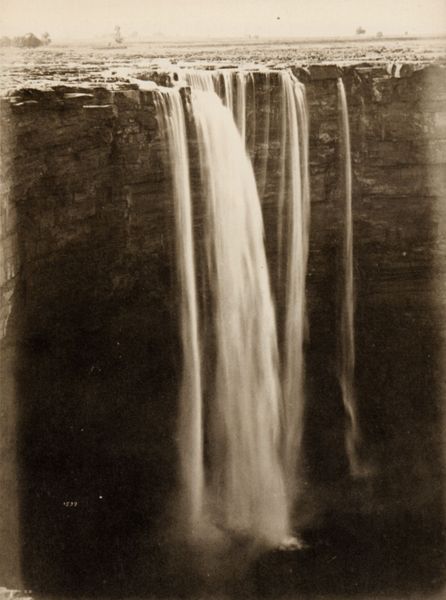
Titel: Der Chichai Wasserfall
Künstler: Raja Lala Deen Dayal
Schlagwörter: baum, berg, dunkel, felsen, himmel, meer, wasser, weiß, bäume, fluss, landschaft, menschen, see, ufer, braun, grau, hell, schwarz, schleier, alt, wand, stein, steine, bild, bach, ebene, ferne, horizont, nass, natur, weite, flach, gewässer, insel, land, dunkelheit, wasserfall, boot, gischt, schiff, schiffe, wellen, ort, abhang, fels, felswand, fläche, klippen, wüste, mauer, nebel, nuancen, grenze, schlucht, steil, amerika, sepia, laut, rauschen, strom, kraft, tiefe, fallen, hoch, hoh, steppe, unscharf, klippe, segler, foto, fotografie, oben, photographie, unten, oase, kante, vier, helligkeit, höhe, rinnsal, abbruch, abgrund, felsig, schwarz-weiss, gefälle, gefahr, photo, spritzen, negativ, reise, fall, sturz, usa, spritzer, fotographie, kaskaden, stürzen, schroff, speicher, tief, wall, touristen, dokumentation, quelle, abfall, steinwand, aufprall, entdeckt, hochebene, absturz, wassermassen, überlauf, jungle, südamerika, landscjaft, lärm, fallend, wasserfälle, fremd, kanada, nordpol, buffalo, djungel, entdeckung, fälle, iefe, niagara, niagarafall, niagarafälle, spe, stärle, geologie, hoc, lwasserfall, bewegungsunschärfe, lady of the mist